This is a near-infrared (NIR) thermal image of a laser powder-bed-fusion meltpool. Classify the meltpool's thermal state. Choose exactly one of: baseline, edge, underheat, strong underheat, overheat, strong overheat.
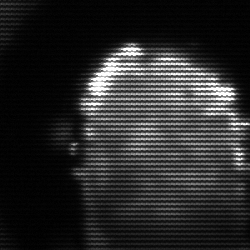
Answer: baseline